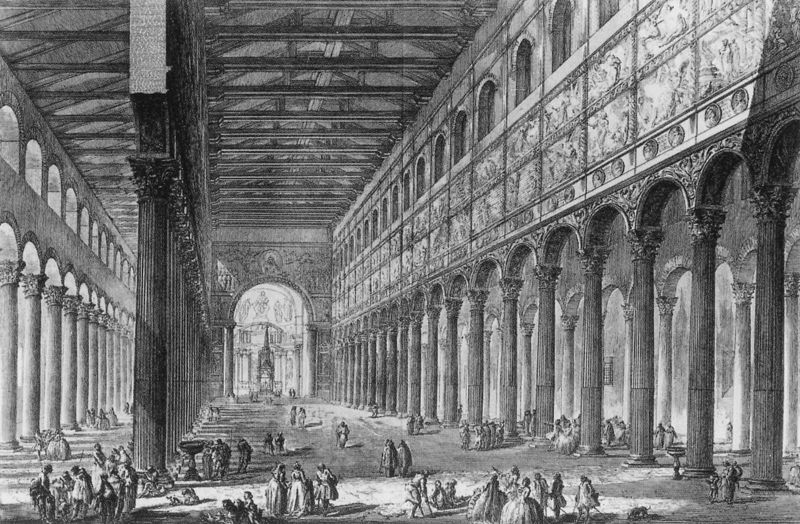
Titel: Rom, S. Paolo fuori le mura. Ansicht des Langhauses vor dem Brand von 1823
Künstler: Giovanni Battista Piranesi
Standort: Rom, S. Paolo Fuori le Mura (EU - I - Latium)
Schlagwörter: schatten, menschen, stadt, fenster, holz, licht, säule, säulen, zeichnung, dach, schloss, architektur, barock, stein, innenraum, kirche, decke, gotik, rokoko, brunnen, turm, kanneliert, relief, schiff, schiffe, bilder, bogen, grafik, rundbogen, balken, tor, galerie, gruppen, halle, bögen, arkade, gerüst, palast, druck, flur, holzdecke, kapitelle, rom, fries, mittelschiff, dreischiffig, obergaden, jesus, ionisch, antik, apsis, fresken, chor, römisch, basilika, historisch, flachdach, spätantik, flachdac, versammllung, st. paul vor den toren